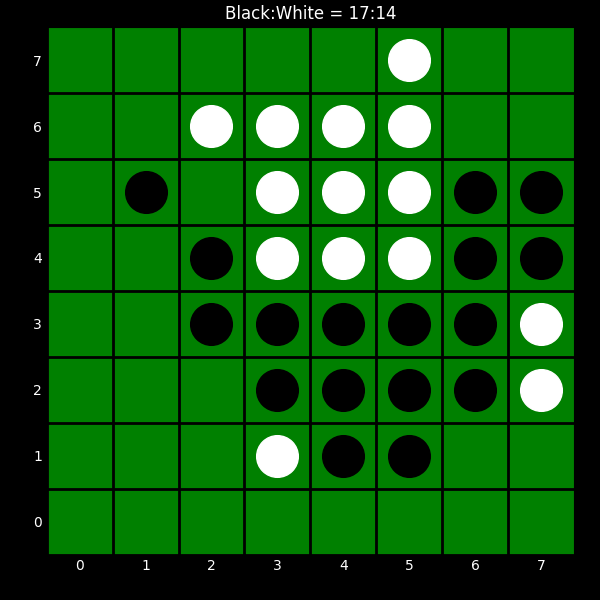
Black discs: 17
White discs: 14